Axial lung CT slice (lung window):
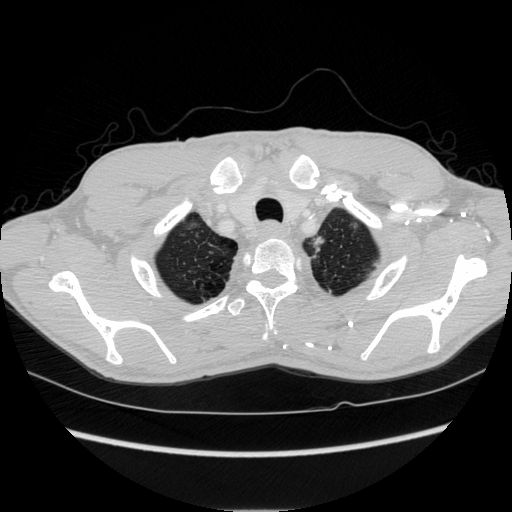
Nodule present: no